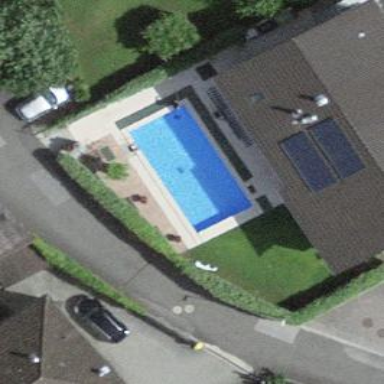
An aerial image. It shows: Swimming pool located in leisure land.